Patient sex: M
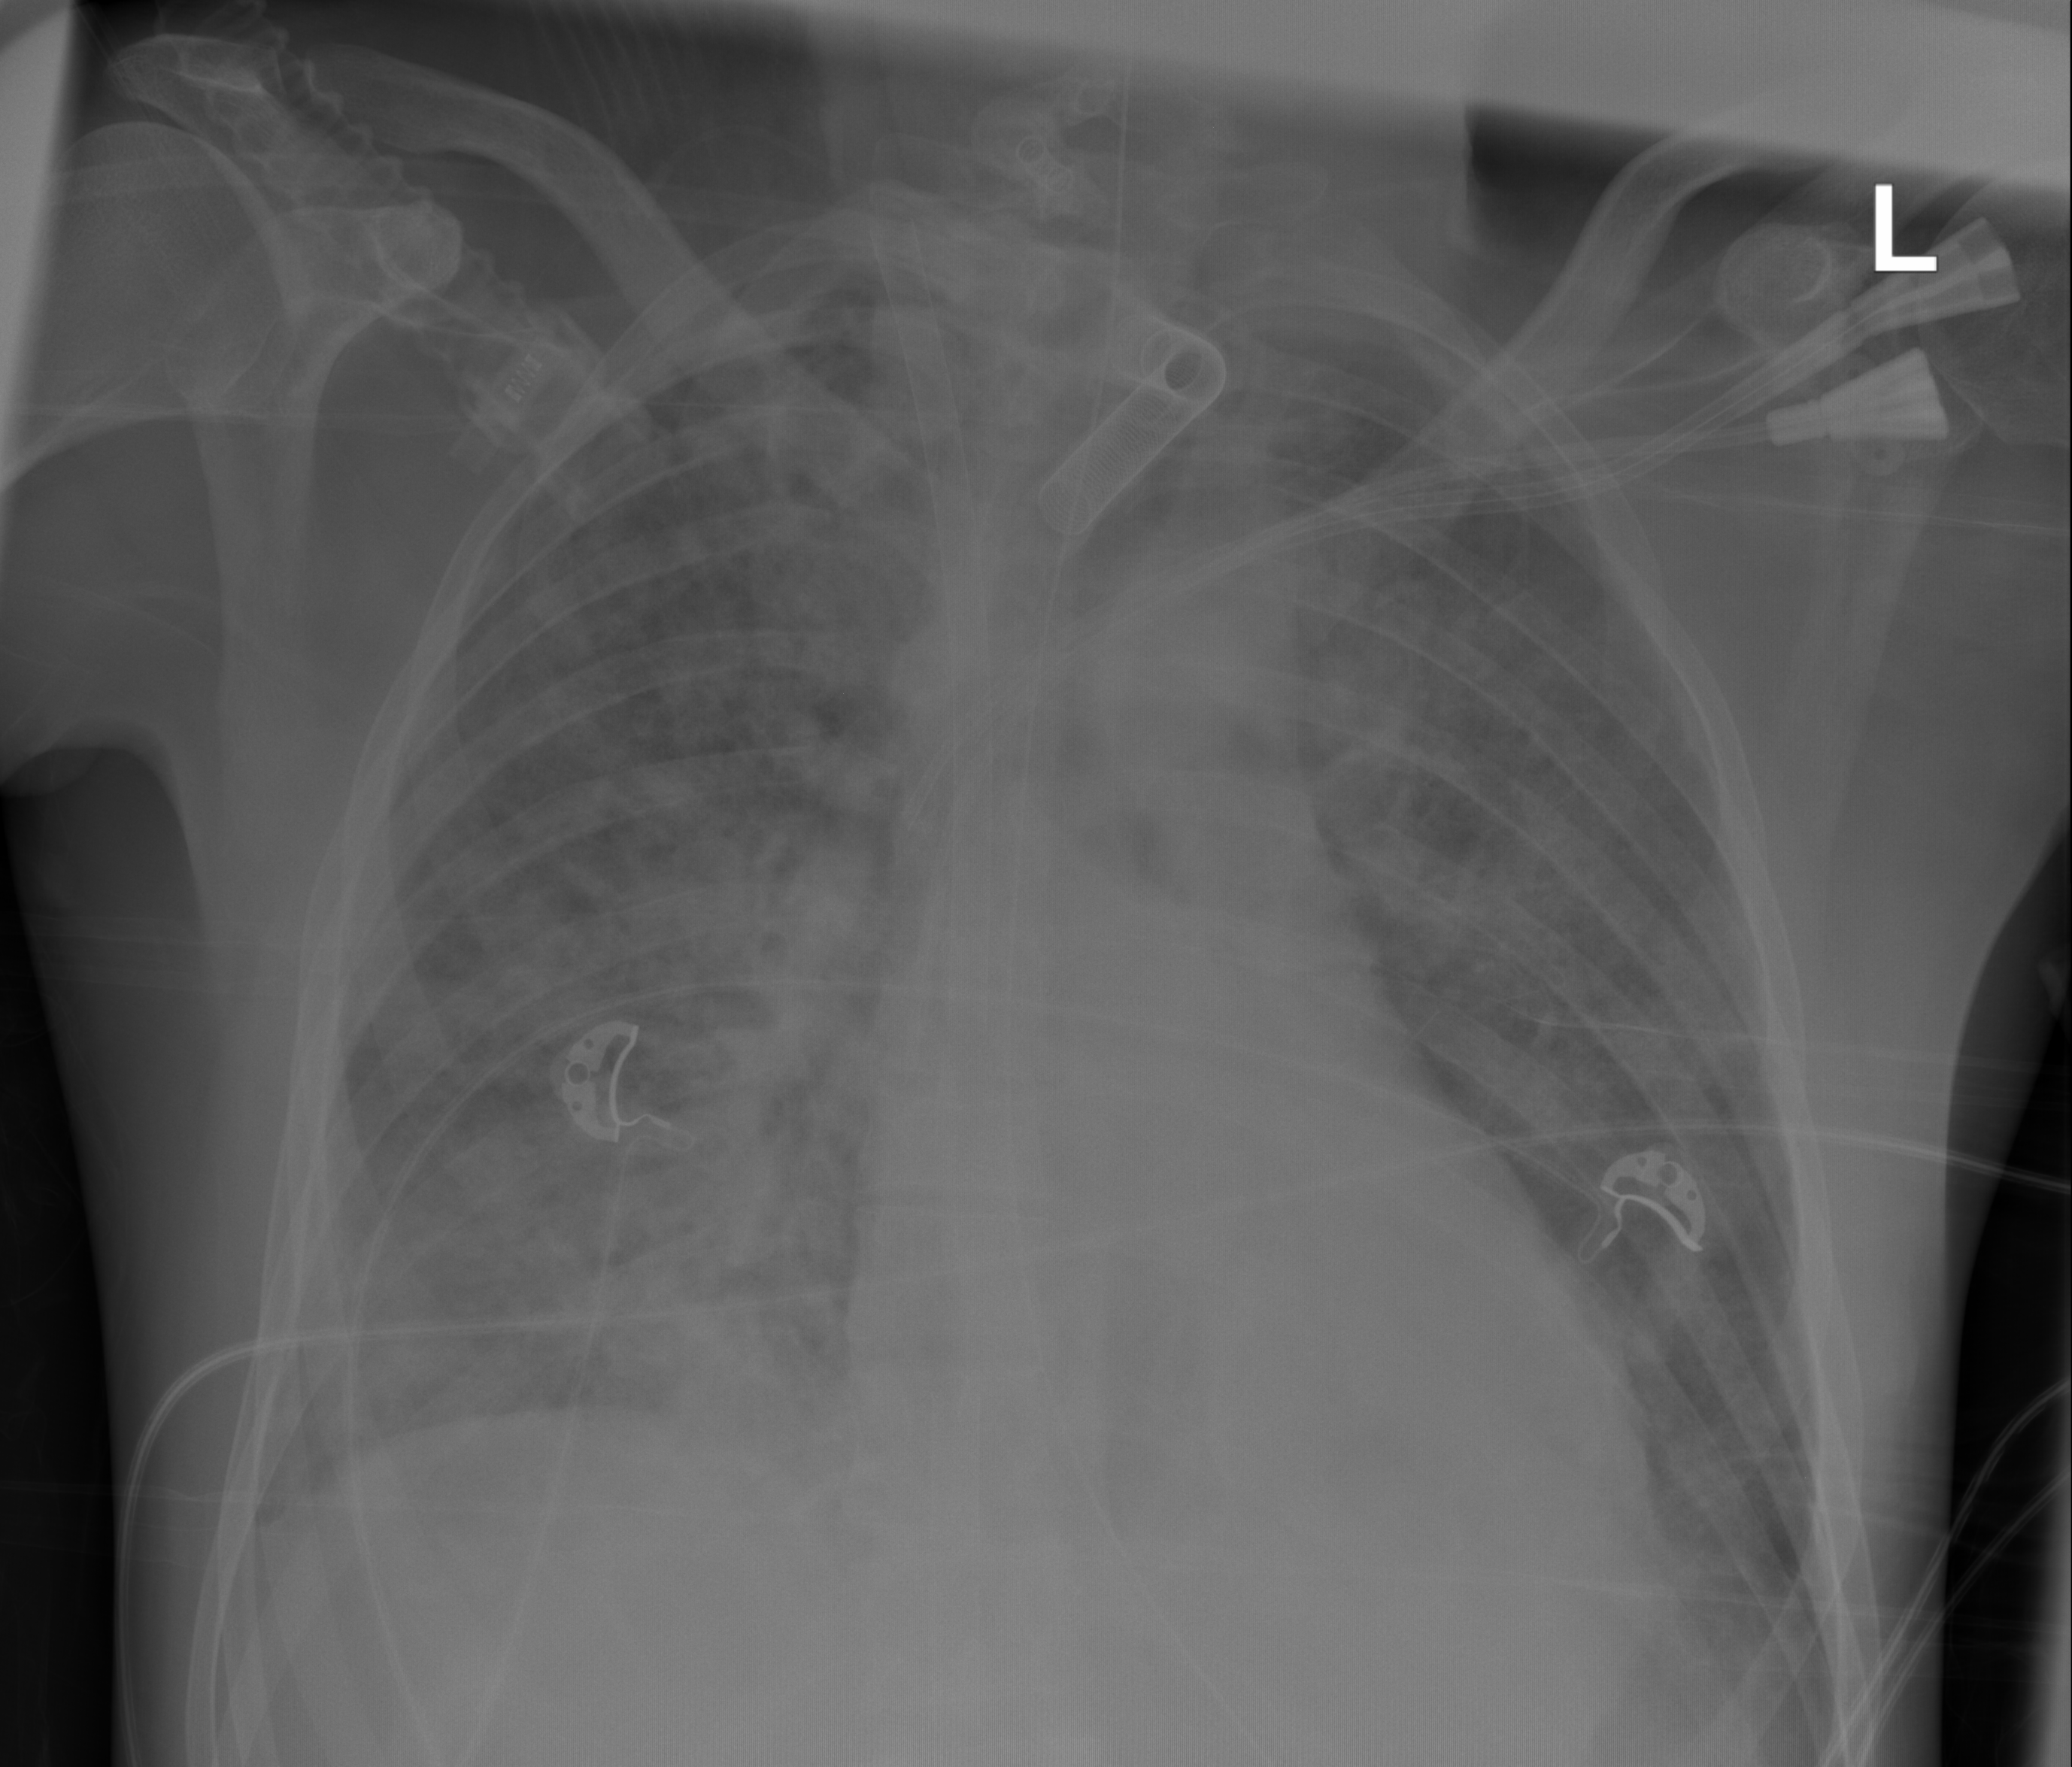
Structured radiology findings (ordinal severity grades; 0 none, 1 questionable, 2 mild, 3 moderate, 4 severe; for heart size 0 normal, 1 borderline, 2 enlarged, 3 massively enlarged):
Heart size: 2
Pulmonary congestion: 2
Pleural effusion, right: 2
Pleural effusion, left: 2
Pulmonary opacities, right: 3
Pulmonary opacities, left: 3
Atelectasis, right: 2
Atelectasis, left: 4